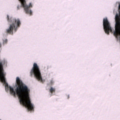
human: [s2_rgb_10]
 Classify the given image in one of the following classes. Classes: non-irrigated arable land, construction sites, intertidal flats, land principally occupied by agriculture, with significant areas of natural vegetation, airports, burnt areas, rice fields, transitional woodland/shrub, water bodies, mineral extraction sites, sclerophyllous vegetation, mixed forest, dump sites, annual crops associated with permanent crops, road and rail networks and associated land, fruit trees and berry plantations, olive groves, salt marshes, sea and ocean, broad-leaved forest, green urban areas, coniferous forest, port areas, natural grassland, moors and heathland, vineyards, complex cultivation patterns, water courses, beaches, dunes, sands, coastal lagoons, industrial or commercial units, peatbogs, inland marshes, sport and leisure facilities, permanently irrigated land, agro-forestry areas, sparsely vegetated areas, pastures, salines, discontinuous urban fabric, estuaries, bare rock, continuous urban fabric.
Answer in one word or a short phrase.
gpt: mixed forest, peatbogs